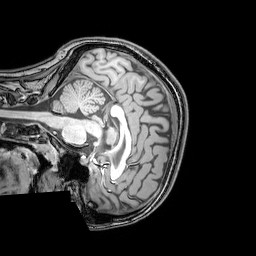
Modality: T1w
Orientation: sagittal
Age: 20
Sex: female
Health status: healthy
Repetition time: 0.081 s
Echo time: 0.037 s